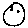
Label: moon